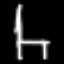
Label: chair